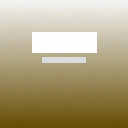
Screen state: on